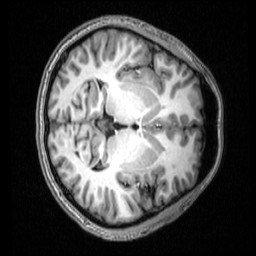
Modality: T1w
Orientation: axial
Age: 22
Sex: male
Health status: healthy
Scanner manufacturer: siemens
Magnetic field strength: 3 T
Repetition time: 2.53 s
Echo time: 0.00339 s